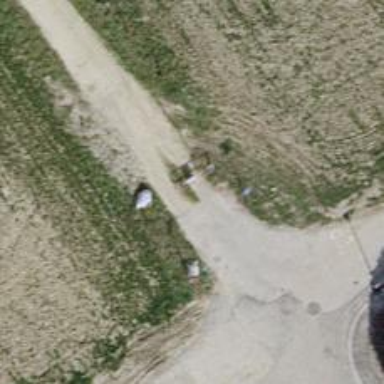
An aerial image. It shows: Swing gate barrier.